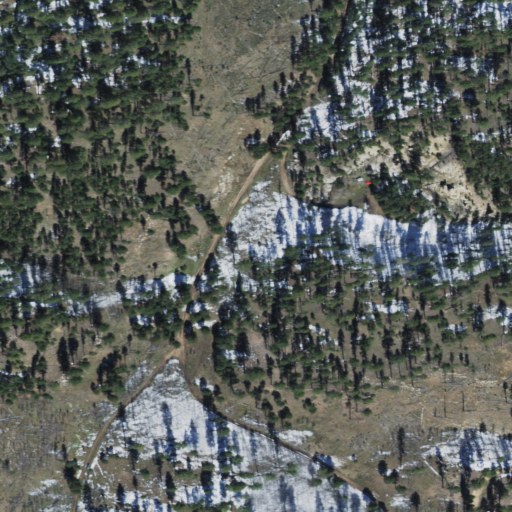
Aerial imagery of depression(s) in Arizona named Billy Sink containing evergreen forest, shrub, and open development